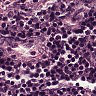
Metastatic tissue present: no